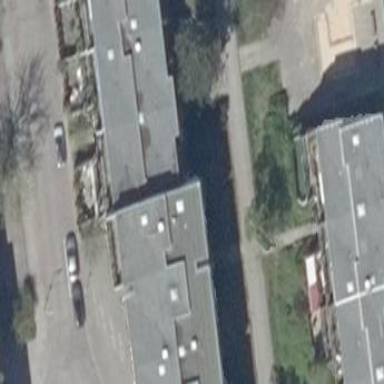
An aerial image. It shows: Building with apartments and flat roof.